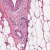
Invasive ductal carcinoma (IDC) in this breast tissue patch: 0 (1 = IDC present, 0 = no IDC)